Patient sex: F
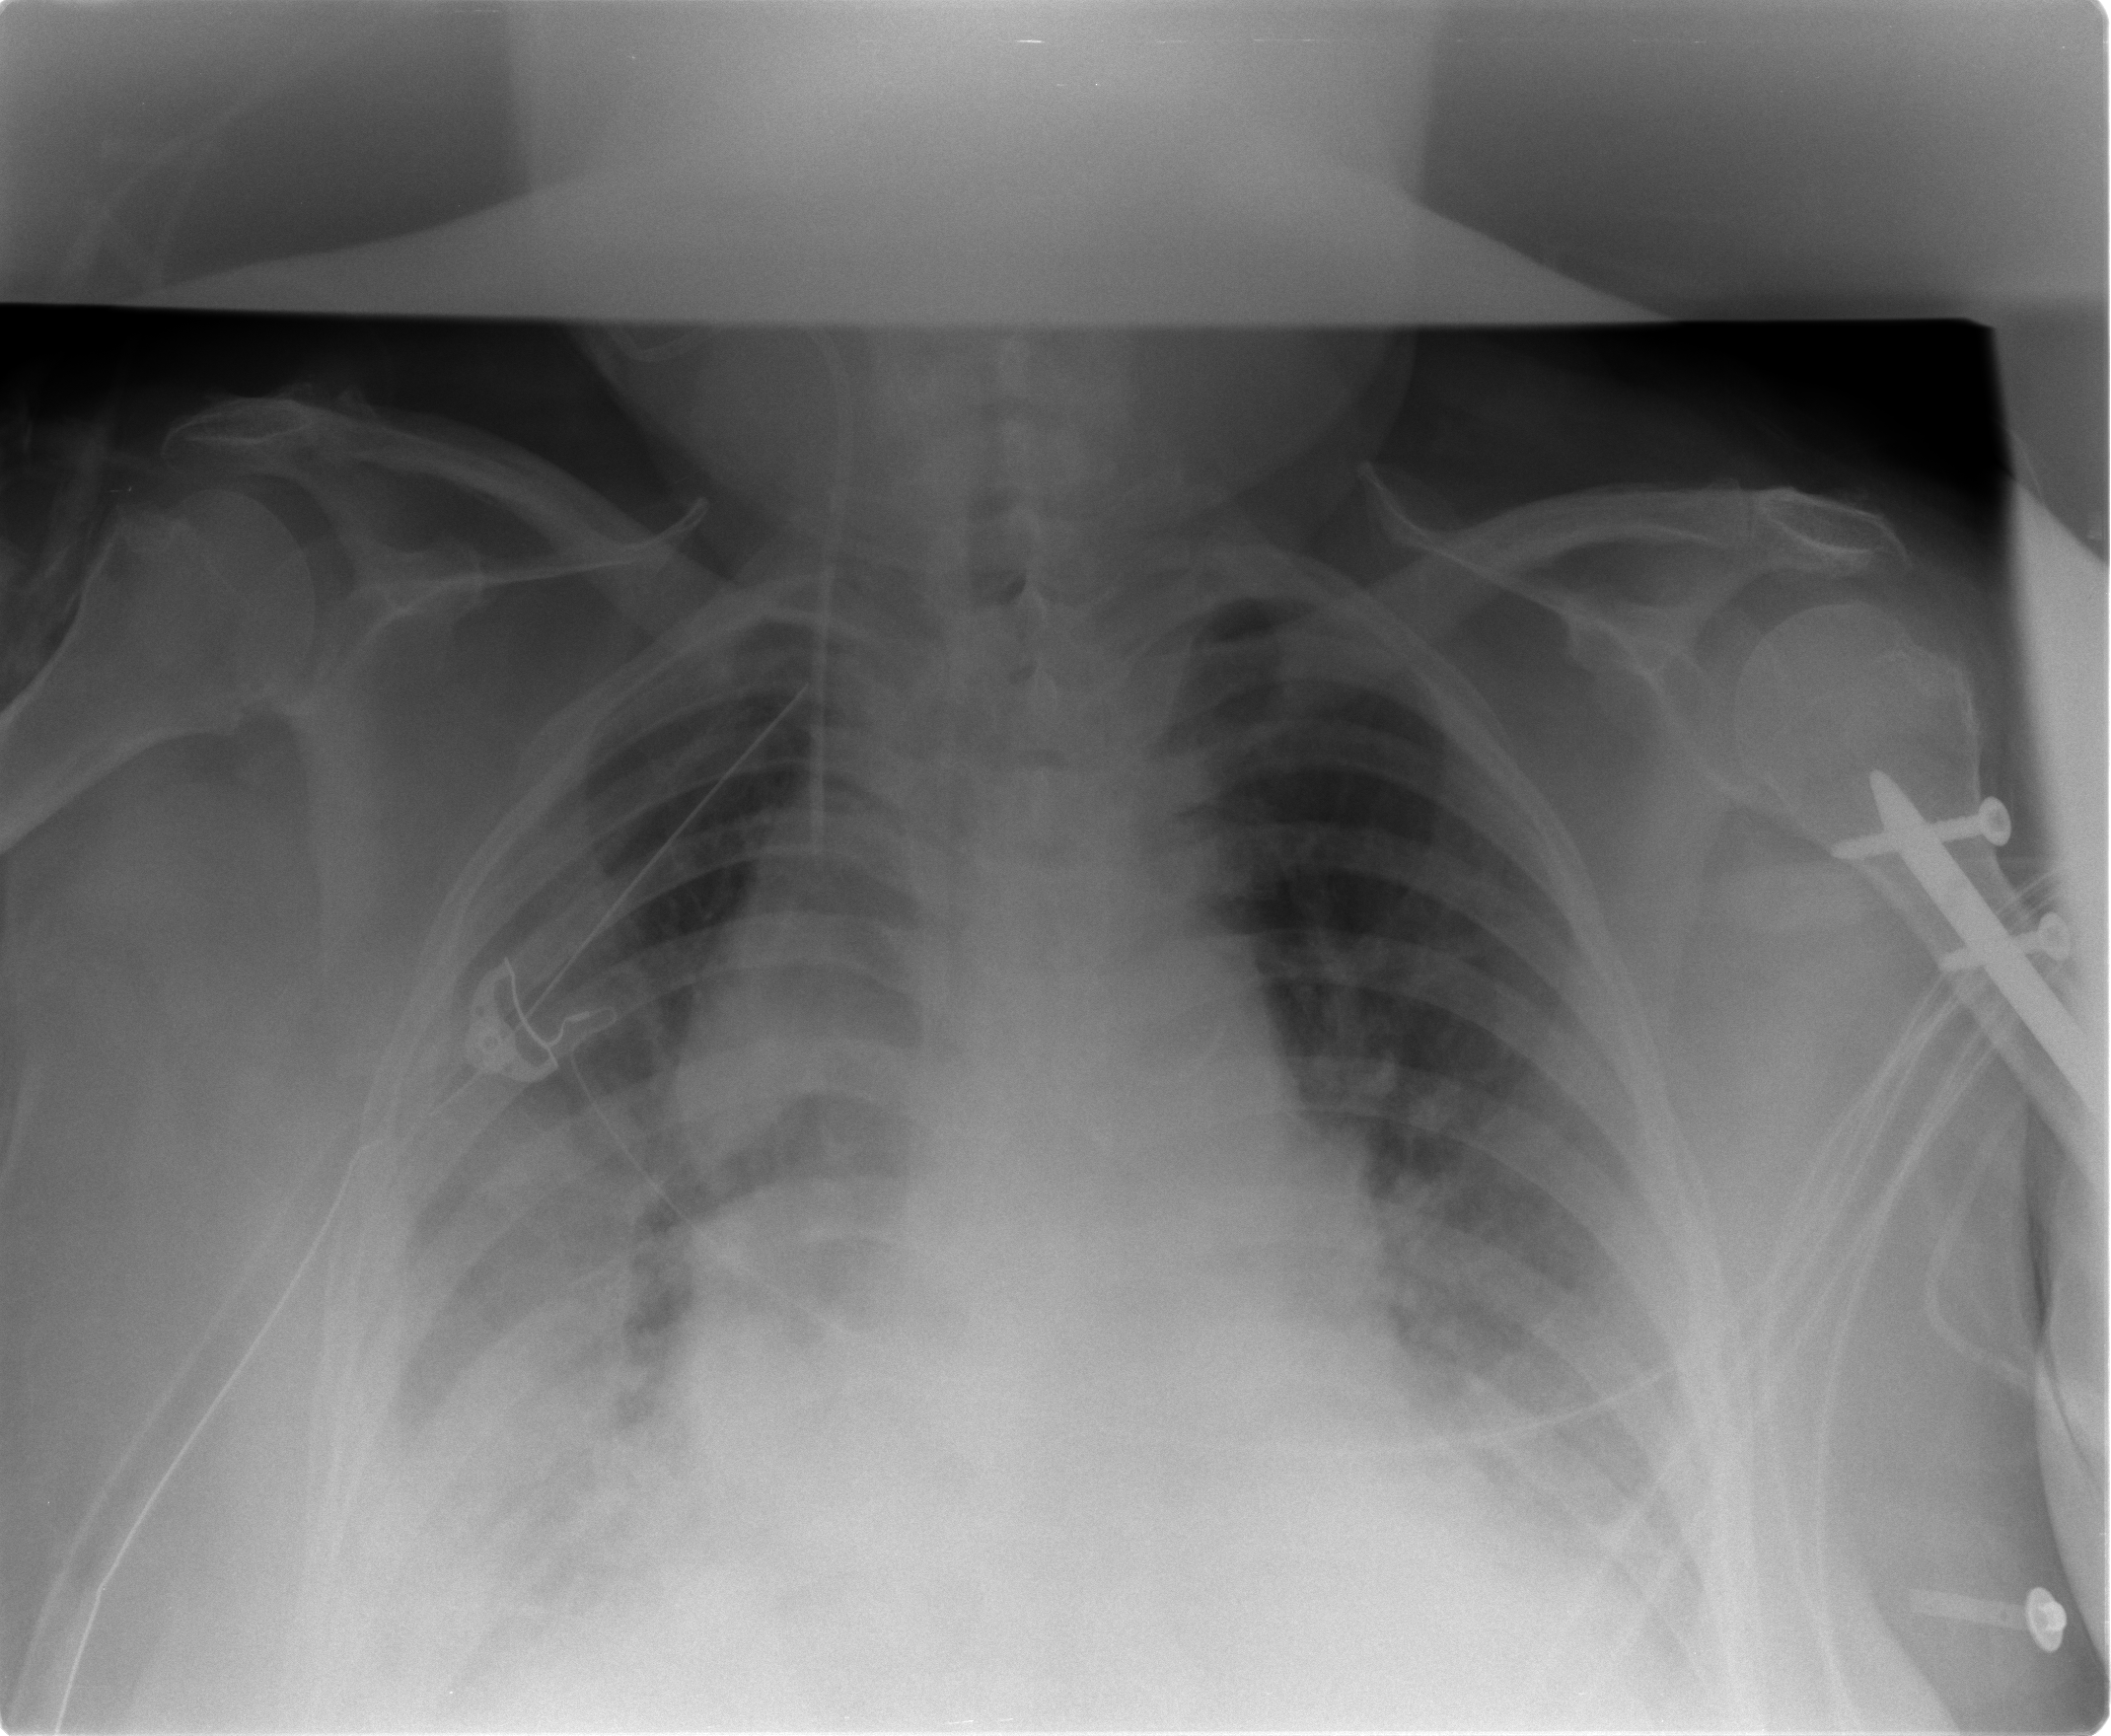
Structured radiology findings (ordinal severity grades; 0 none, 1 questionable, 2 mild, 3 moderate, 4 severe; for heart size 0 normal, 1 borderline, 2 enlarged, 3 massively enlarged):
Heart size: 2
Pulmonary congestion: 2
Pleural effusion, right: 4
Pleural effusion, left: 3
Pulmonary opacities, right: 2
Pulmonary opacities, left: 1
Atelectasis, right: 3
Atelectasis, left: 2